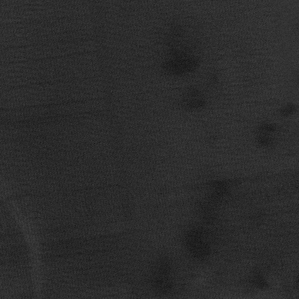
Label: frost